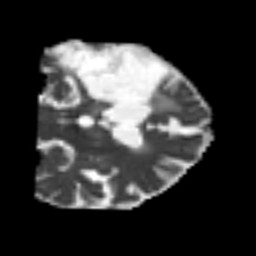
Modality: MD
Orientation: coronal
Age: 73
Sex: male
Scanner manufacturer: siemens
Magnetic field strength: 3 T
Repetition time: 4.999 s
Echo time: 0.07946 s